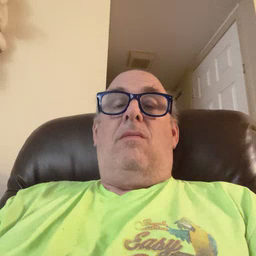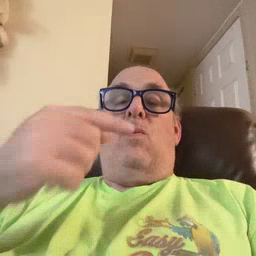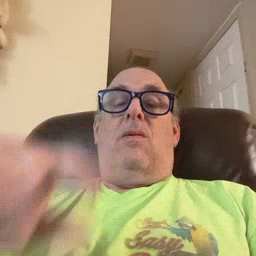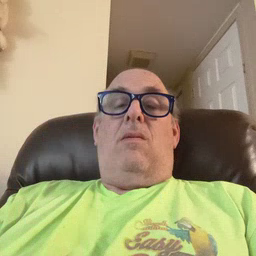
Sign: green